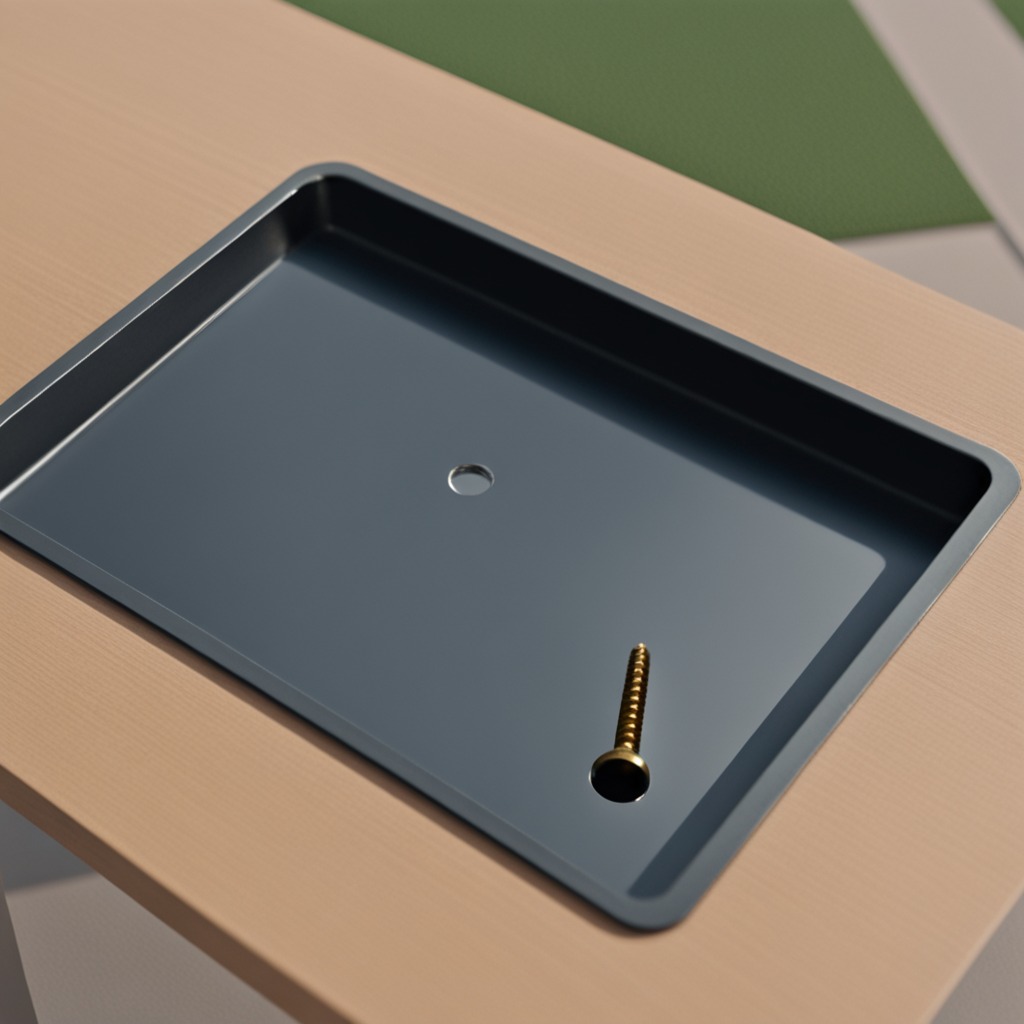
A metal screw is lying on a textured surface in a temporary outdoor tool station.